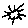
Label: sun